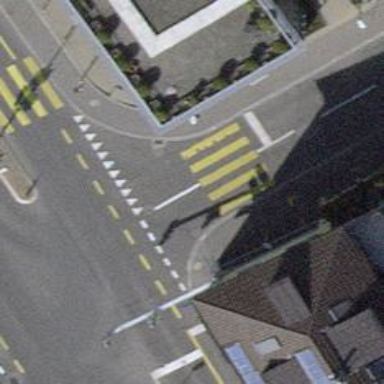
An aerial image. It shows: Crossing with traffic signals. It is zebra crossing.